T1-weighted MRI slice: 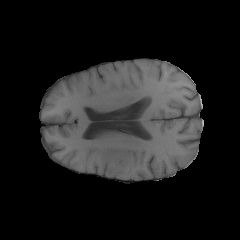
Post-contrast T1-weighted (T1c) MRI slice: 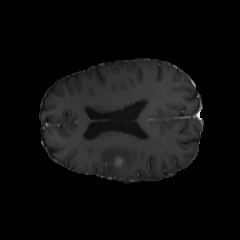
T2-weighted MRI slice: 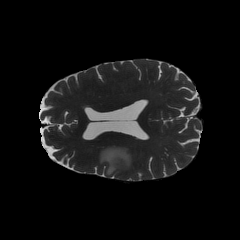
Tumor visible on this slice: yes